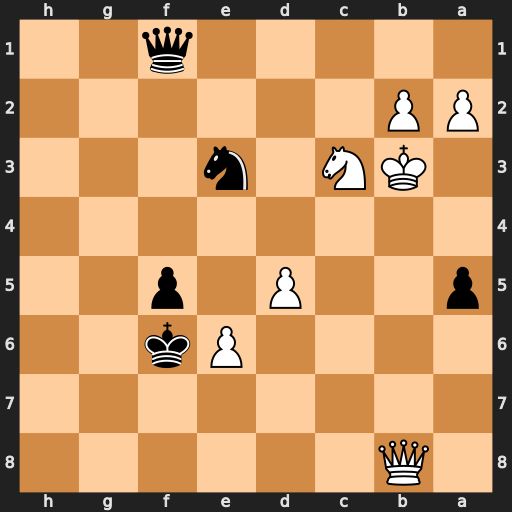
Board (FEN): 1Q6/8/4Pk2/p2P1p2/8/1KN1n3/PP6/5q2
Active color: b
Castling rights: -
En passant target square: -
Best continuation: Qc4+ Ka3 Nc2#